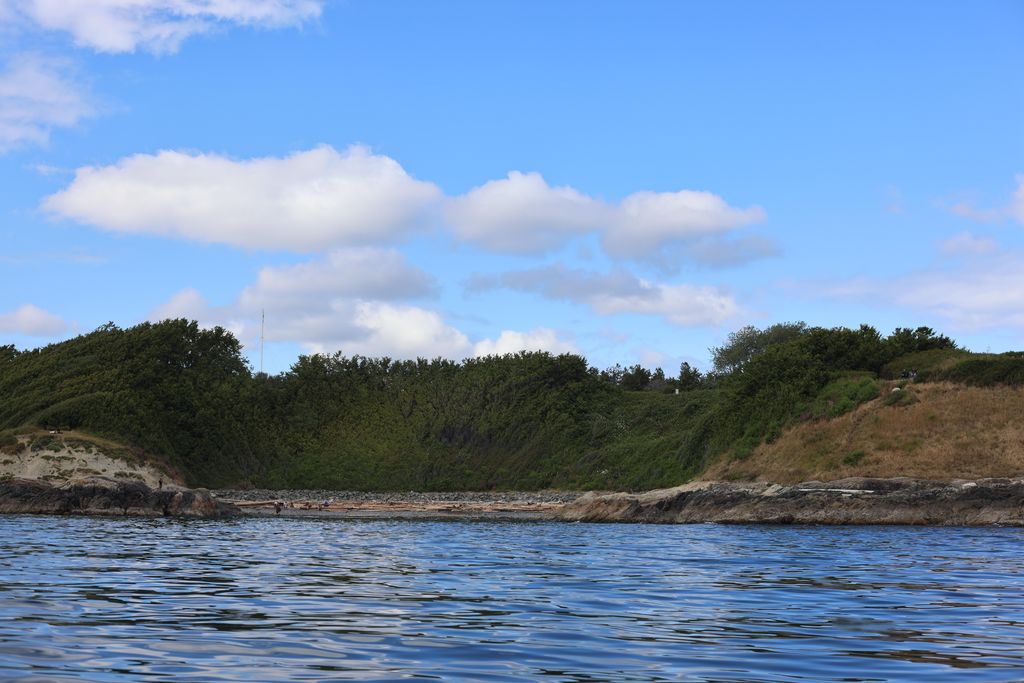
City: victoria